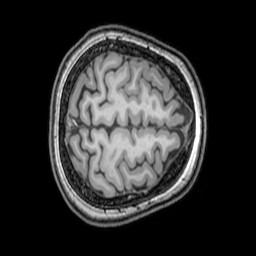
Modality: T1w
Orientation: axial
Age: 23
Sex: female
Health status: healthy
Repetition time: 0.081 s
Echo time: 0.037 s